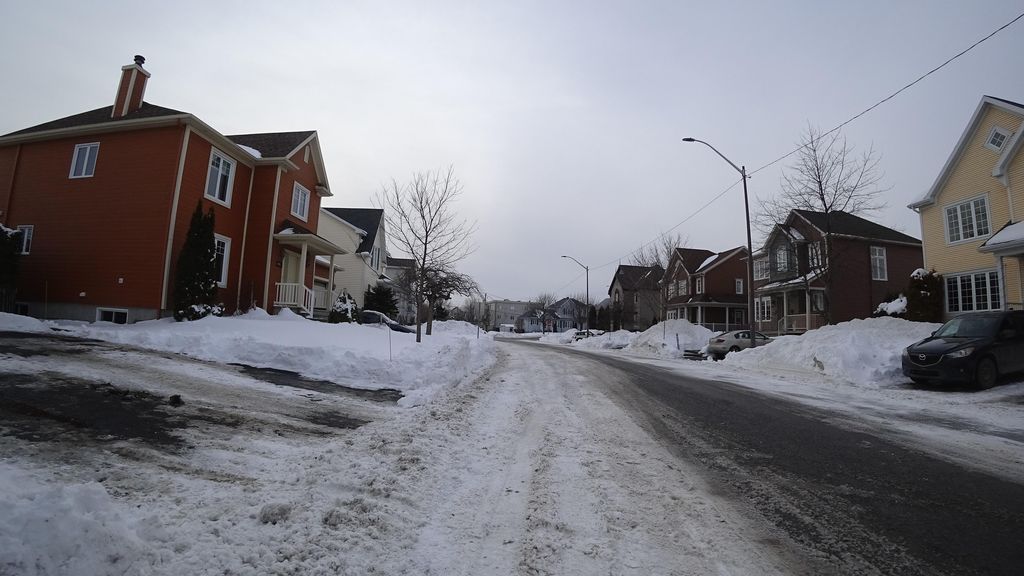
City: quebec_city